【题型】选择题　【知识点】解析几何　【难度】medium
已知圆$C_1: x^2 + y^2 - 2x - 4y - 7 = 0$ 和圆$C_2: (x+3)^2 + (y+1)^2 = 12$ 交于两点，点$P$在圆$C_1$上运动，点$Q$在圆$C_2$上运动，则下列说法正确的是（ ）

A. 圆$C_1$和圆$C_2$关于直线$8x + 6y - 5 = 0$ 对称

B. 圆$C_1$和圆$C_2$的公共弦长为$2\sqrt{23}$

C. $|PQ|$的取值范围为$[0.5, 2\sqrt{3}]$

D. 若$M$为直线$x - y + 8 = 0$上的动点，则$|PM| + |MQ|$的最小值为$\sqrt{109} - 4\sqrt{3}$
【解答】
\vspace{1em}

\textbf{【答案】} D

\vspace{1em}

\textbf{【分析】} 求出圆心和半径，再结合中垂线知识可判断A，利用等等距离公式结合勾股定理可判断B，由题意可知，当点$P$和$Q$重合时，$|PQ|$的值最小，当$P, Q, C_1, C_2$四点共线时，$|PQ|$的值最大，进而可判断C，求出$C_1$关于直线$x-y+8=0$对称点$A$的坐标，再结合两点间距离公式可判断D。

\vspace{1em}

\textbf{【详解】}
对于A，$C_1: x^2 + y^2 - 2x - 4y - 7 = 0$ 和 $C_2: (x+3)^2 + (y+1)^2 = 12$，
圆心和半径分别是$C_1(1,2), C_2(-3,-1), R_1=2\sqrt{3}, R_2=2\sqrt{3}$，
则两圆心中点为$\left(-1, \frac{1}{2}\right)$，

若圆$C_1$和圆$C_2$关于直线$8x + 6y - 5 = 0$ 对称，则直线是$C_1C_2$的中垂线，
但两圆心中点$\left(-1, \frac{1}{2}\right)$不在直线$8x + 6y - 5 = 0$ 上，故A错误；

---

对于B，$C_1$到直线$8x + 6y + 5 = 0$ 的距离$d = \frac{|8+12+5|}{10} = \frac{5}{2}$，
故公共弦长为$2\sqrt{(2\sqrt{3})^2 - \left(\frac{5}{2}\right)^2} = \sqrt{23}$，B错误；

---

对于C，圆心距为$\sqrt{(1+3)^2 + (2+1)^2} = 5$，
当点$P$和$Q$重合时，$|PQ|$的值最小，
当$P, Q, C_1, C_2$四点共线时，$|PQ|$的值最大为$5 + 4\sqrt{3}$，
故$|PQ|$的取值范围为$[0, 5 + 4\sqrt{3}]$，C错误；

---

对于D，如图，设$C_1$关于直线$x - y + 8 = 0$ 对称点为$A(m,n)$，

\[
\begin{cases}
\frac{2-n}{1-m} = -1, \\
\frac{m+1}{2} - \frac{n+2}{2} + 8 = 0,
\end{cases}
\]
解得
\[
\begin{cases}
m = -6, \\
n = 9,
\end{cases}
\]
即$C_1$关于直线$x - y + 8 = 0$ 对称点为$A(-6,9)$，

连接$AC_2$交直线于点$M$，此时$|PM| + |MQ|$最小，
\[
\begin{aligned}
|PM| + |MQ| &\ge |MC_1| + |MC_2| - 4\sqrt{3} = |C_2A| - 4\sqrt{5} \\
&= \sqrt{(-6+3)^2 + (9+1)^2} - 4\sqrt{3} = \sqrt{109} - 4\sqrt{3},
\end{aligned}
\]
即$|PM| + |MQ|$的最小值为$\sqrt{109} - 4\sqrt{3}$，D正确。

故选：D.
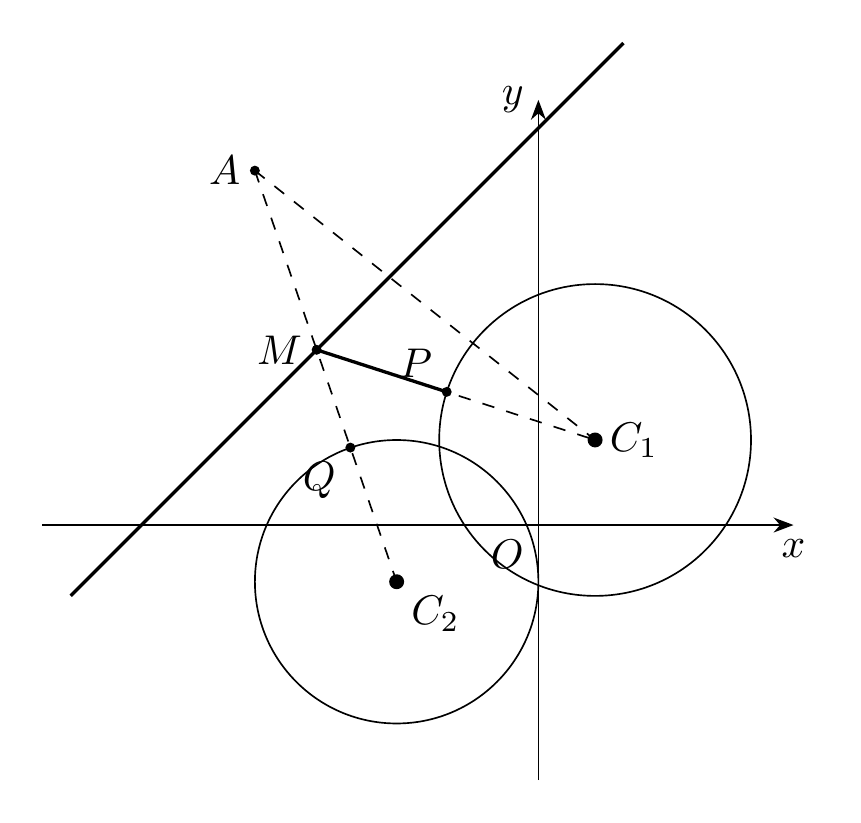